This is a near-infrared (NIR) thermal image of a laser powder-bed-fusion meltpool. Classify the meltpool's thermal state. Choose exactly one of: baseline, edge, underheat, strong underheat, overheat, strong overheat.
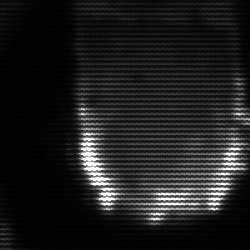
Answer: baseline